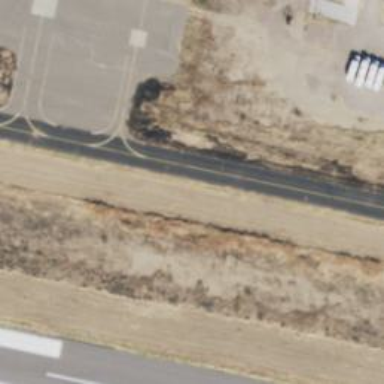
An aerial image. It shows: Taxiway at the airport with asphalt surface.